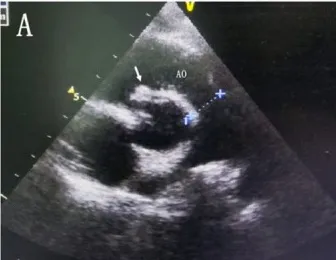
(A) Transthoracic echocardiogram obtained in the aortic long-axis view showing that the occluder was well (white arrow).
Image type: radiology (ultrasound)